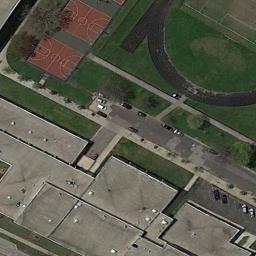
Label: basketball_court